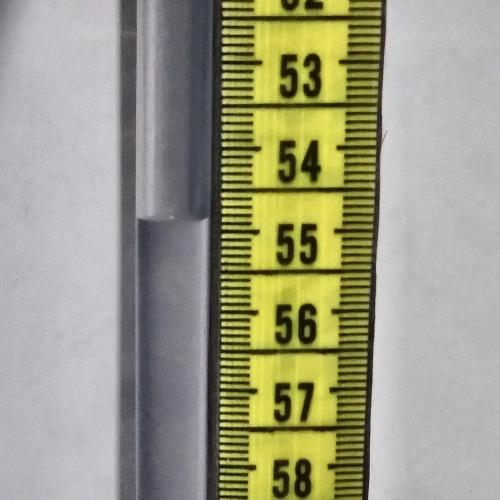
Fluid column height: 54.9 cm